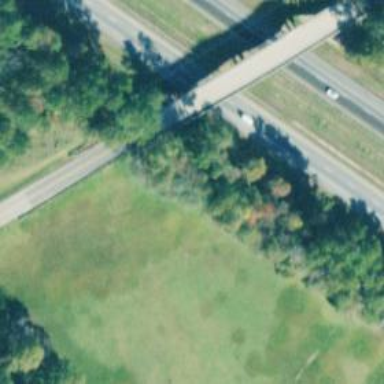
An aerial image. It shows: Beam bridge structure.